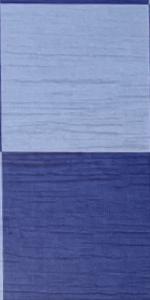
Label: Empty